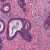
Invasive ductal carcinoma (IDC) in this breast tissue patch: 0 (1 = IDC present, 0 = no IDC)